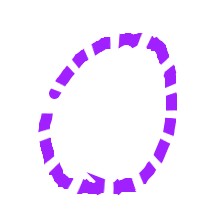
Shape: circle